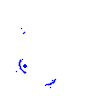
Particle: proton